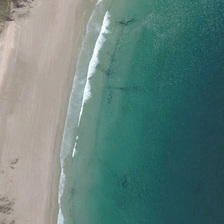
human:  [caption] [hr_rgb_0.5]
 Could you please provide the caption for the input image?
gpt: an ocean with white waves is near yellow beach .

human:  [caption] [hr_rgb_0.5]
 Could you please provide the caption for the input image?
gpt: an ocean with white waves is near yellow beach .

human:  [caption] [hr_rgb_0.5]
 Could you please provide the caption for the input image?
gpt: an ocean with white waves is near yellow beach .

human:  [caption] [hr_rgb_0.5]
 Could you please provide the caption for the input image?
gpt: an ocean with white waves is near yellow beach .

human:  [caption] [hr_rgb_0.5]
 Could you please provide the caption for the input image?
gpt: an ocean with white waves is near yellow beach .